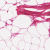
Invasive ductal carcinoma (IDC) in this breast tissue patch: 0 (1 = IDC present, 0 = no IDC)